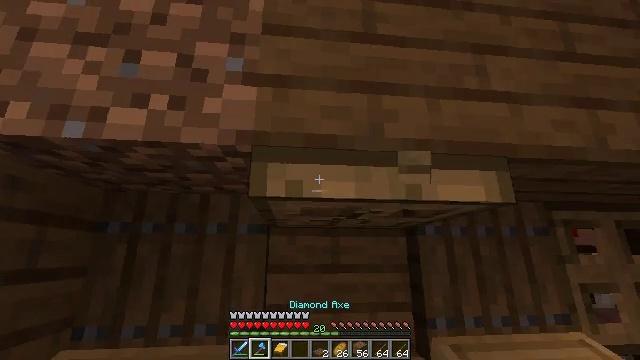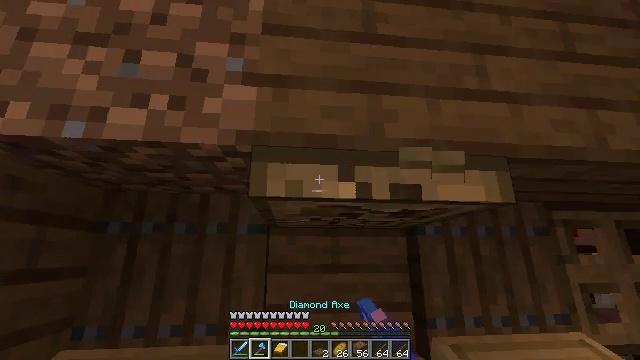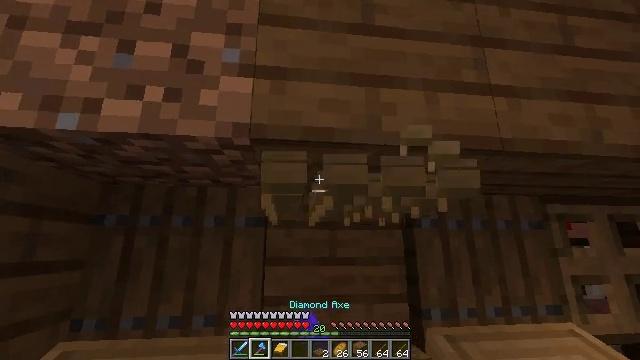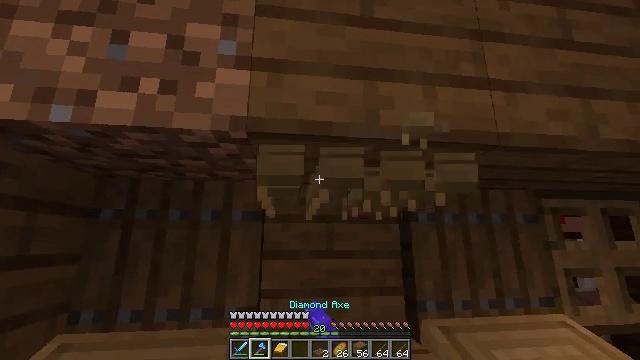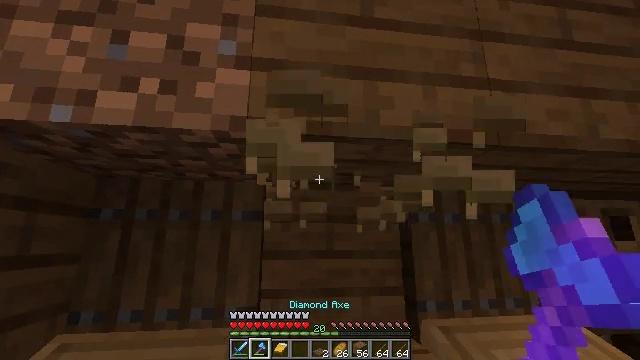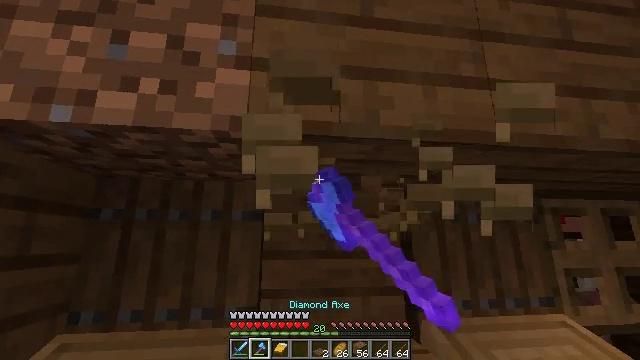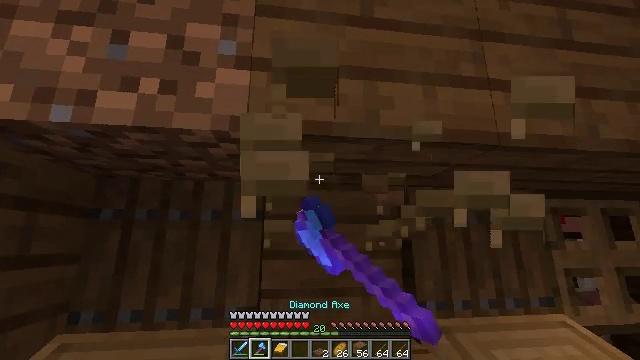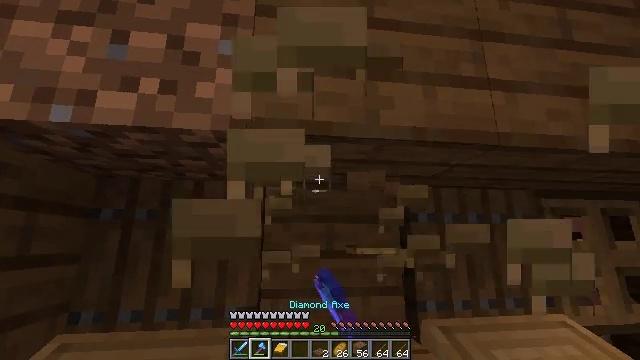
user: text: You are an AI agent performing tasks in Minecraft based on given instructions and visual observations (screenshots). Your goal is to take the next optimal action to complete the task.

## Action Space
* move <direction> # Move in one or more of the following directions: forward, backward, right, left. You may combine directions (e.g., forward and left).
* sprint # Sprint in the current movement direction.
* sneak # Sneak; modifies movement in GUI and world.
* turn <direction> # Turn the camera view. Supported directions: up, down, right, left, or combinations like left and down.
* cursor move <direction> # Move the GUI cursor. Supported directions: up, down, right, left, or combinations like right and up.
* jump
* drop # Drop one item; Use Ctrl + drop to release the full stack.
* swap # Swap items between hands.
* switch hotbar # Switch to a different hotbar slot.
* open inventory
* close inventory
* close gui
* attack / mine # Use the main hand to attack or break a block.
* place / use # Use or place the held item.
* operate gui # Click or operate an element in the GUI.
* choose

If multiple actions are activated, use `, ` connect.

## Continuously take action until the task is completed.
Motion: motion action
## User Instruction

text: Remove the oak trapdoor from its place.
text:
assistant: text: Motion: attack / mine
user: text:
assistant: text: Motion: turn down, attack / mine
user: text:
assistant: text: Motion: turn down, attack / mine
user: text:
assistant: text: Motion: attack / mine
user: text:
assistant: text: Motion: attack / mine
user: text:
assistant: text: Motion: attack / mine
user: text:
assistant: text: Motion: attack / mine
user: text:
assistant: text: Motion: no_op